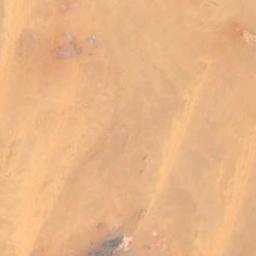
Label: desert